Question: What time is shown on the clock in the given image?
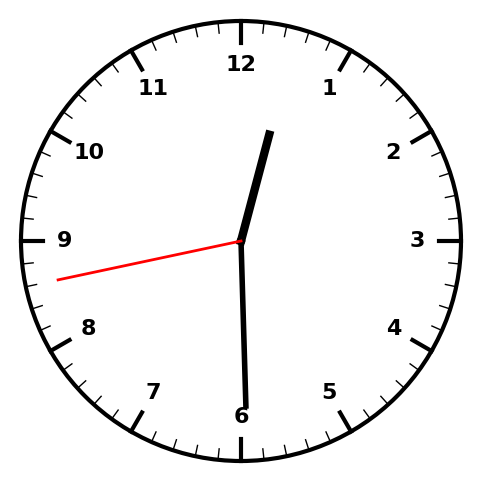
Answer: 12:29:43